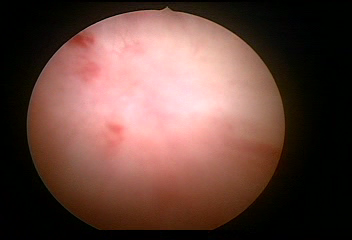
Modality: WLC
Class: Normal mucosa
Bladder cancer association: No